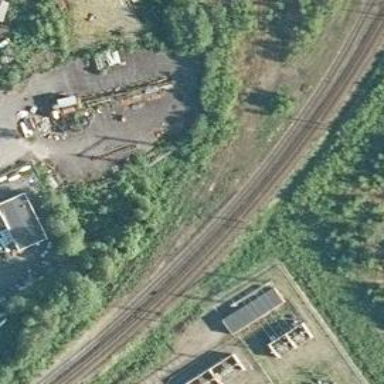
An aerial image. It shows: Railway with continuous electrified contact line.